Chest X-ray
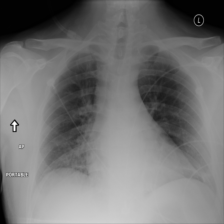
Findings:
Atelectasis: negative
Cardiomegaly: negative
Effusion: negative
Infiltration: positive
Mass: negative
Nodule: negative
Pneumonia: negative
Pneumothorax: negative
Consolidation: negative
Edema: negative
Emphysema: negative
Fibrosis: negative
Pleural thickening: negative
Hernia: negative